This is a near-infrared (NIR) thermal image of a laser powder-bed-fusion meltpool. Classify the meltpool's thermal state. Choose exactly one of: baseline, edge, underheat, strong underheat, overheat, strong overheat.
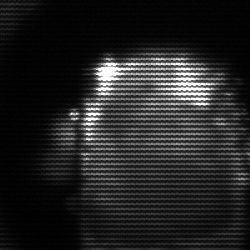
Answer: baseline